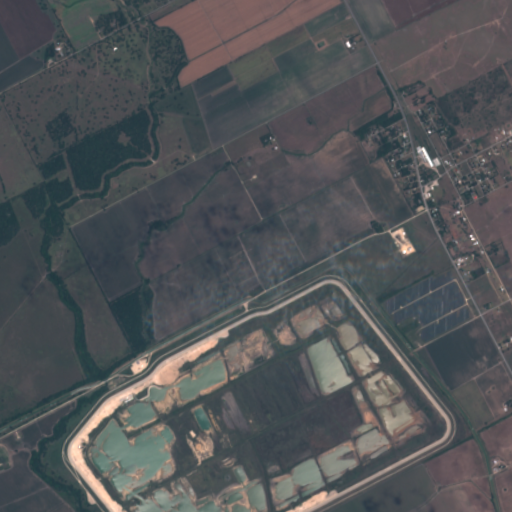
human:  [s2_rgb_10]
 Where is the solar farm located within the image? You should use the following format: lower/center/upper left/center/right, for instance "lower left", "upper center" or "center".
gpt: The solar farm is located in the lower right of the image.
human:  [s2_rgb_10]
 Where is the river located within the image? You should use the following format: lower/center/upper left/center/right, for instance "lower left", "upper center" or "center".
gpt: The river is located in the lower left of the image.
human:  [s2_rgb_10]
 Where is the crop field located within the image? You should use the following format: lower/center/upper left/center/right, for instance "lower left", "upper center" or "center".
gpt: There is no crop field in the image.